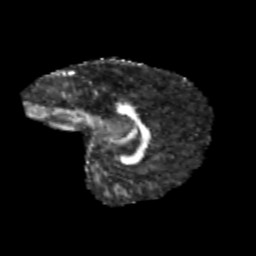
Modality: FA
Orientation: sagittal
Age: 12
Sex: male
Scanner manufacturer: siemens
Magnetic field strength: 3 T
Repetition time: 3.8 s
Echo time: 0.07 s